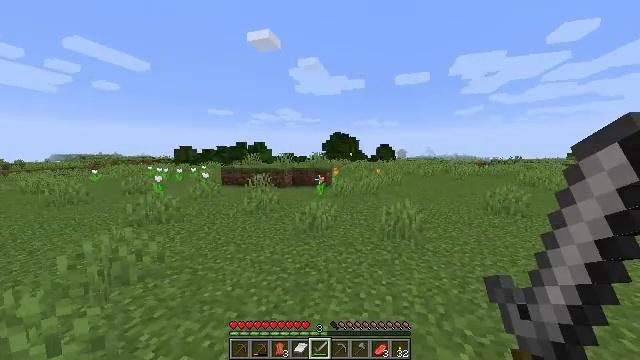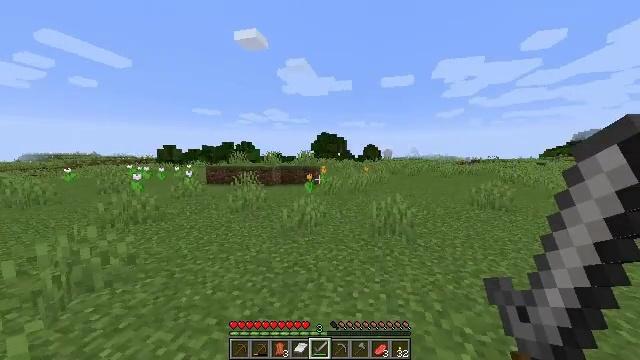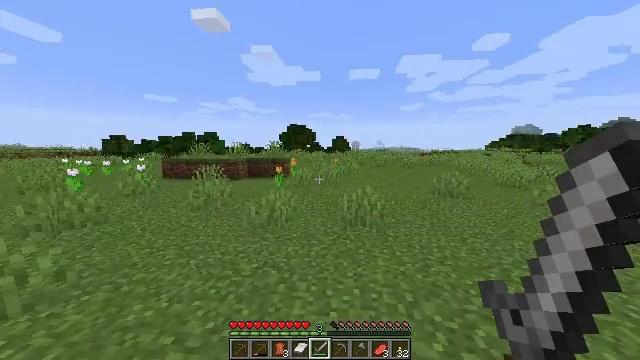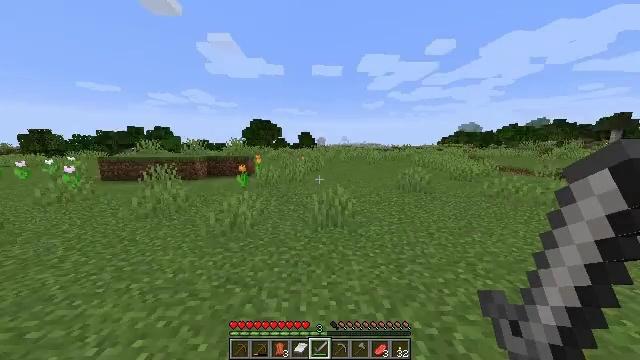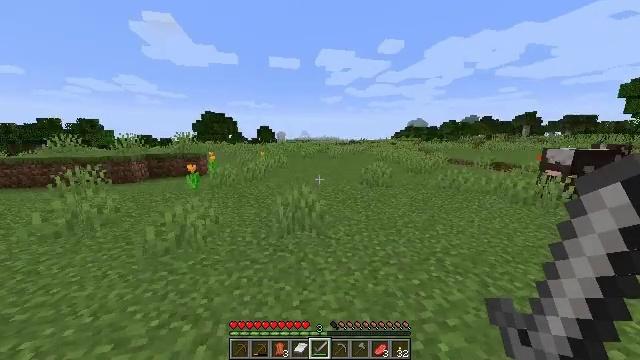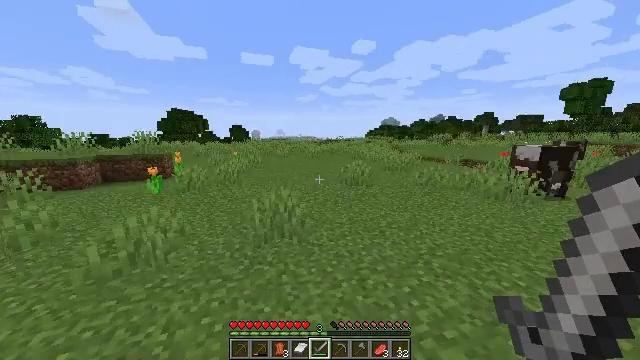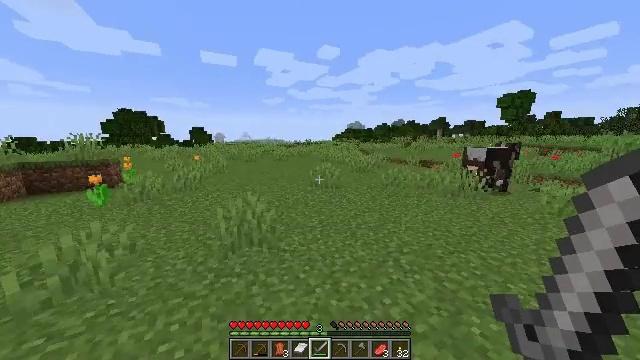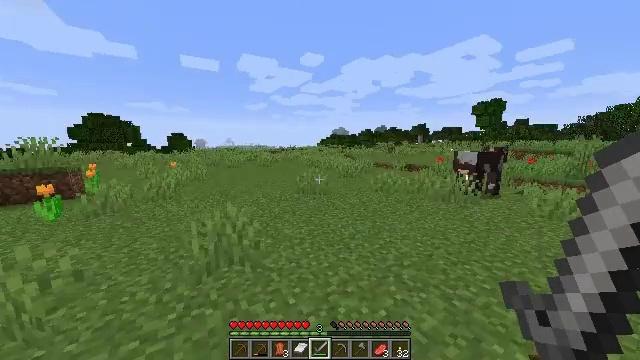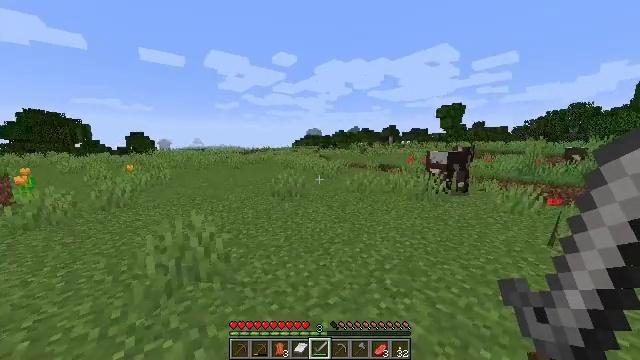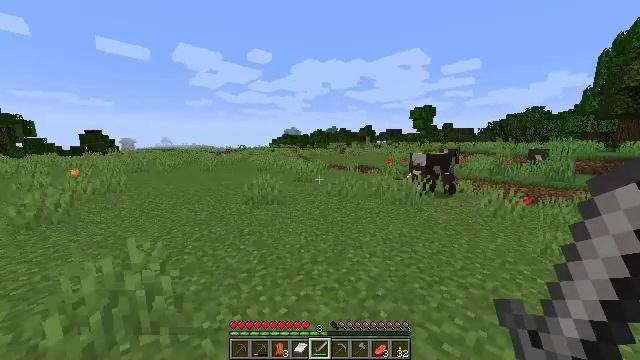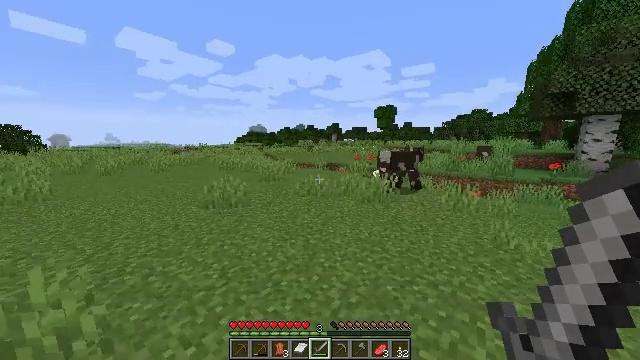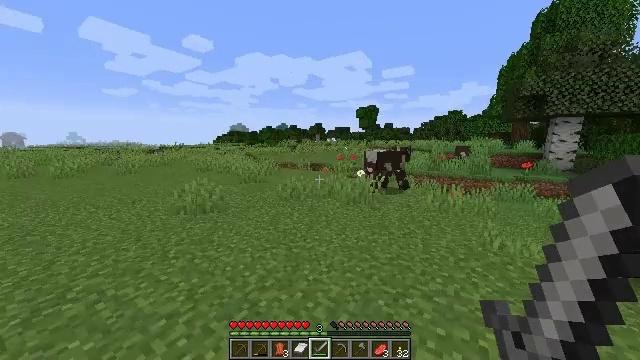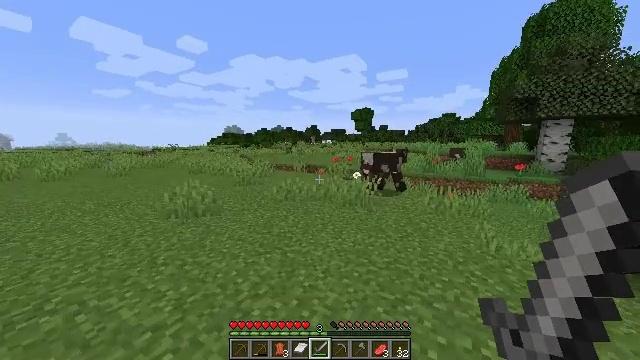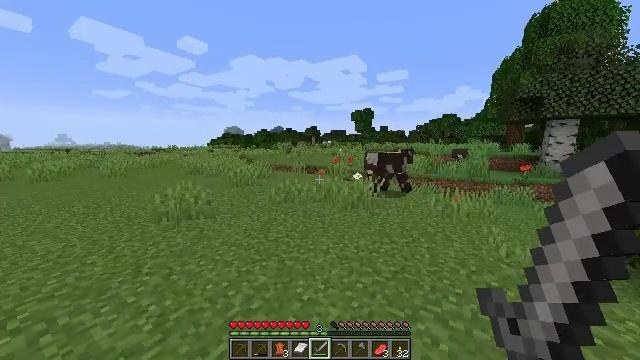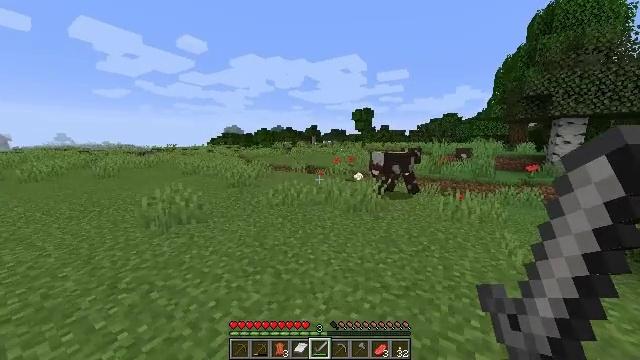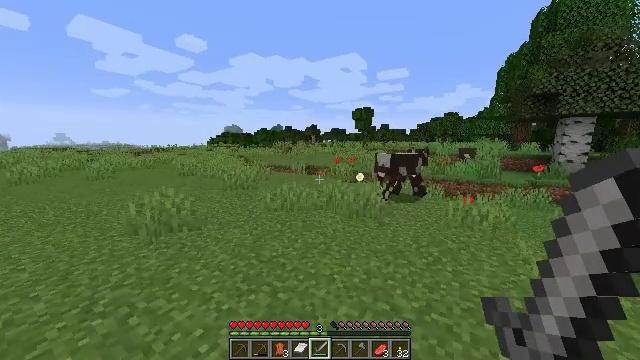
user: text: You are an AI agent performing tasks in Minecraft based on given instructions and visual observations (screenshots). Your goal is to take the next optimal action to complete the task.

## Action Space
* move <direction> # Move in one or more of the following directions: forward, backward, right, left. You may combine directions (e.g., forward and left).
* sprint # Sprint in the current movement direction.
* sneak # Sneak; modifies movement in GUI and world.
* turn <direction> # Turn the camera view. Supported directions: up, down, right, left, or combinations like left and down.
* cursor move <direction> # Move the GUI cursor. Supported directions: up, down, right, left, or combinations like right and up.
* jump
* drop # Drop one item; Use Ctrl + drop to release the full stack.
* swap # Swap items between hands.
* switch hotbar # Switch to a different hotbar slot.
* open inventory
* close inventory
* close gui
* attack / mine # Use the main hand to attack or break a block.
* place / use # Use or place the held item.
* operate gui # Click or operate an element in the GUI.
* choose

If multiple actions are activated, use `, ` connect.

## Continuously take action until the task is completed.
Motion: motion action
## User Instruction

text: Mine the poppy flower.
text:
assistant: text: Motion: move forward, sprint, turn right
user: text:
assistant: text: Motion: move forward, sprint, turn right and down
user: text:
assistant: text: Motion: move forward, sprint, turn right
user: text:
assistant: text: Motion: move forward, sprint, turn right and down
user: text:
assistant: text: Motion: move forward, sprint, turn right
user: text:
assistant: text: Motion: move forward, sprint, turn right
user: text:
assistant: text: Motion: move forward, sprint, turn right and up
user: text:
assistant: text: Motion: move forward, sprint, turn right
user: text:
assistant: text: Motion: move forward, sprint, turn right
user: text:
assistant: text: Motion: move forward, sprint, turn right
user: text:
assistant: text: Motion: move forward, sprint, turn right
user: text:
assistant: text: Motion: move forward, sprint, turn right
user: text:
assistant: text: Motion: move forward, sprint
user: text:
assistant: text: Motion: move forward, sprint
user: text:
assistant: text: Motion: move forward, sprint
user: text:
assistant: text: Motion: move forward, sprint
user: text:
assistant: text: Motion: move forward, sprint
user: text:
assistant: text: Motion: move forward, sprint, turn right
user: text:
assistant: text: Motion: move forward, sprint, turn right and down
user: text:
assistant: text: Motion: move forward, sprint, turn right
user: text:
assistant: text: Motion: move forward, sprint, turn right
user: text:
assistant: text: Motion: move forward, sprint, turn right
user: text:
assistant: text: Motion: move forward, sprint, turn right
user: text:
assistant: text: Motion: move forward, sprint
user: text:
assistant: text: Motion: move forward, sprint
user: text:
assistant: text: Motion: move forward, sprint
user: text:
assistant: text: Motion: move forward, sprint
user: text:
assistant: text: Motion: move forward, sprint
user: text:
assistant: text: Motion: move forward, sprint
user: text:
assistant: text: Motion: move forward, sprint